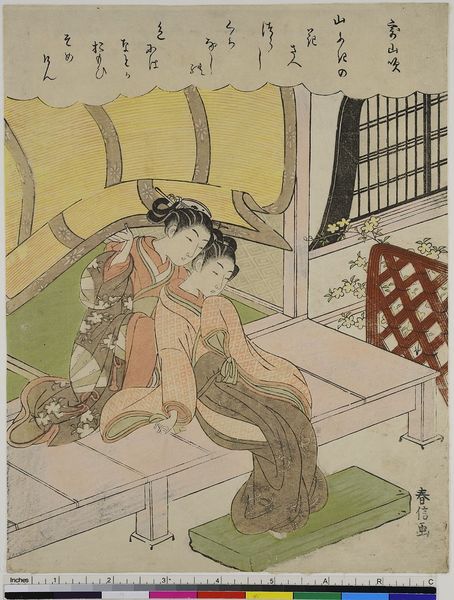
Titel: Die Yamabuki-Blüten, aus der Serie: 36 großartige Dicher
Künstler: Suzuki Harunobu
Standort: Hamburg
Institution: Museum für Kunst und Gewerbe Hamburg
Schlagwörter: blau, frauen, gelb, grün, fenster, frau, schwarz, blüten, wand, strauch, holzschnitt, japan, podest, loggia, veranda, asien, druckgraphik, druckgrafik, literatur, asiatisch, china, liebespaar, liebende, gedicht, zeit, farbholzschnitt, edo, rankgitter, reproduktionen, dichtkunst, druckerzeugnisse, blindprägedruck, blinddruck